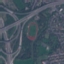
Label: Highway